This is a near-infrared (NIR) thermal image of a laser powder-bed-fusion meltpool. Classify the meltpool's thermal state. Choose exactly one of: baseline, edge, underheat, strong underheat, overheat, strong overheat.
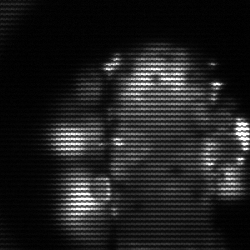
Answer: strong underheat